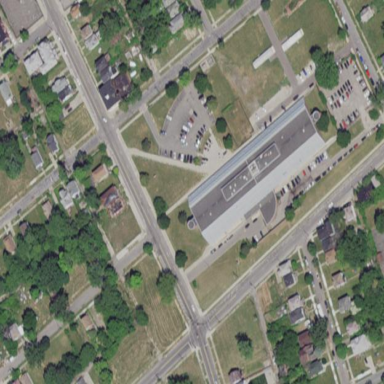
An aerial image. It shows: Police building.